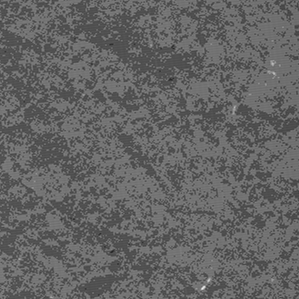
Label: frost